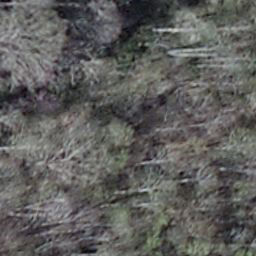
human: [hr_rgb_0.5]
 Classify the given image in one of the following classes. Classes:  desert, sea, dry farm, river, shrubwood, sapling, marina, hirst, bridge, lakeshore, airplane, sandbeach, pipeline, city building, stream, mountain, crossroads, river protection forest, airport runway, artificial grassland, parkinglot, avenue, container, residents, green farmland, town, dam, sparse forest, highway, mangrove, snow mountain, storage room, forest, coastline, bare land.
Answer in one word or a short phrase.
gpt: shrubwood